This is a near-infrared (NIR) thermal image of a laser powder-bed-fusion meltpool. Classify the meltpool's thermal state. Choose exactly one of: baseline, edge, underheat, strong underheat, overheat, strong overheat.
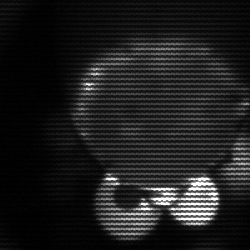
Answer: edge